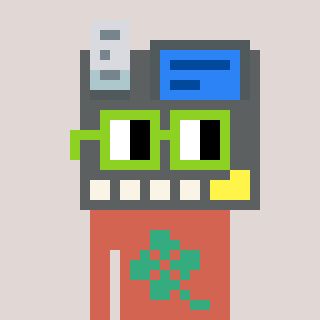
a pixel art character with square light green glasses, a cash register-shaped head and a peachy-colored body on a warm background